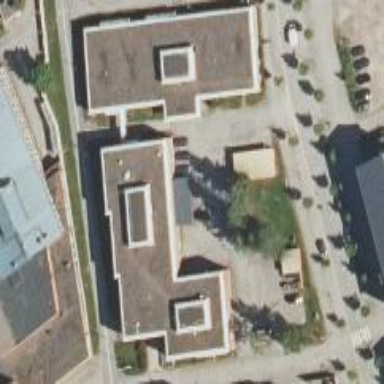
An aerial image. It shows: Civic building.